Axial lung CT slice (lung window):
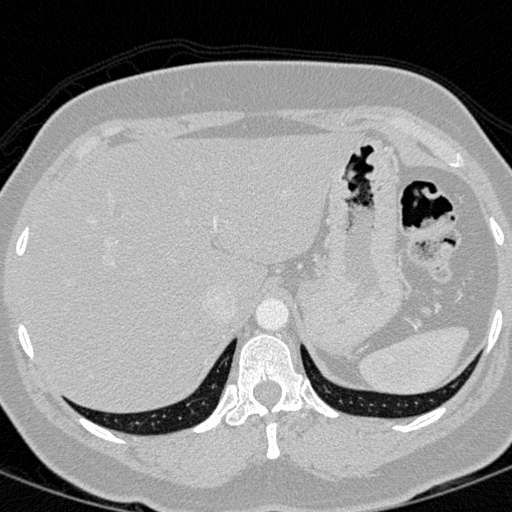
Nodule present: no